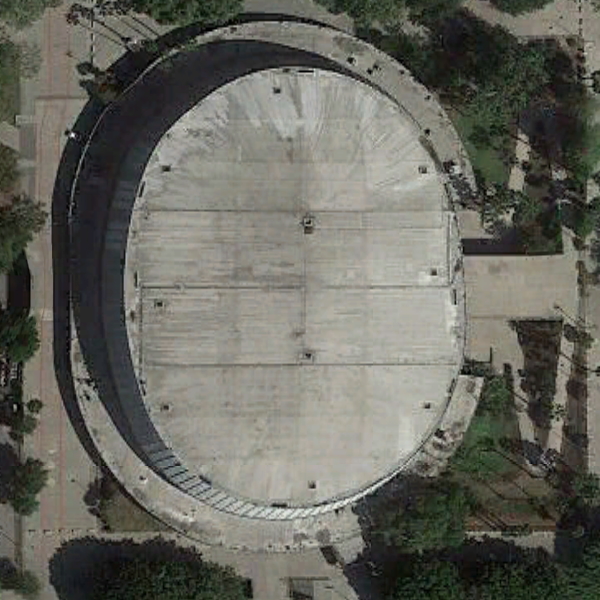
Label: Center